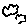
Label: cloud